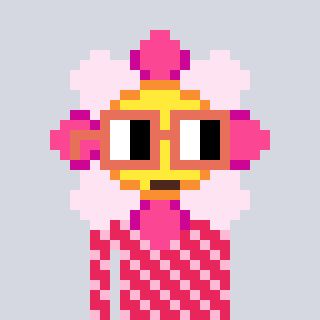
a pixel art character with square orange glasses, a flower-shaped head and a redpinkish-colored body on a cool background